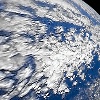
Label: cloud